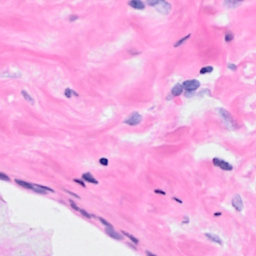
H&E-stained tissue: Breast